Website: home-depot
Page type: delivery-shipping
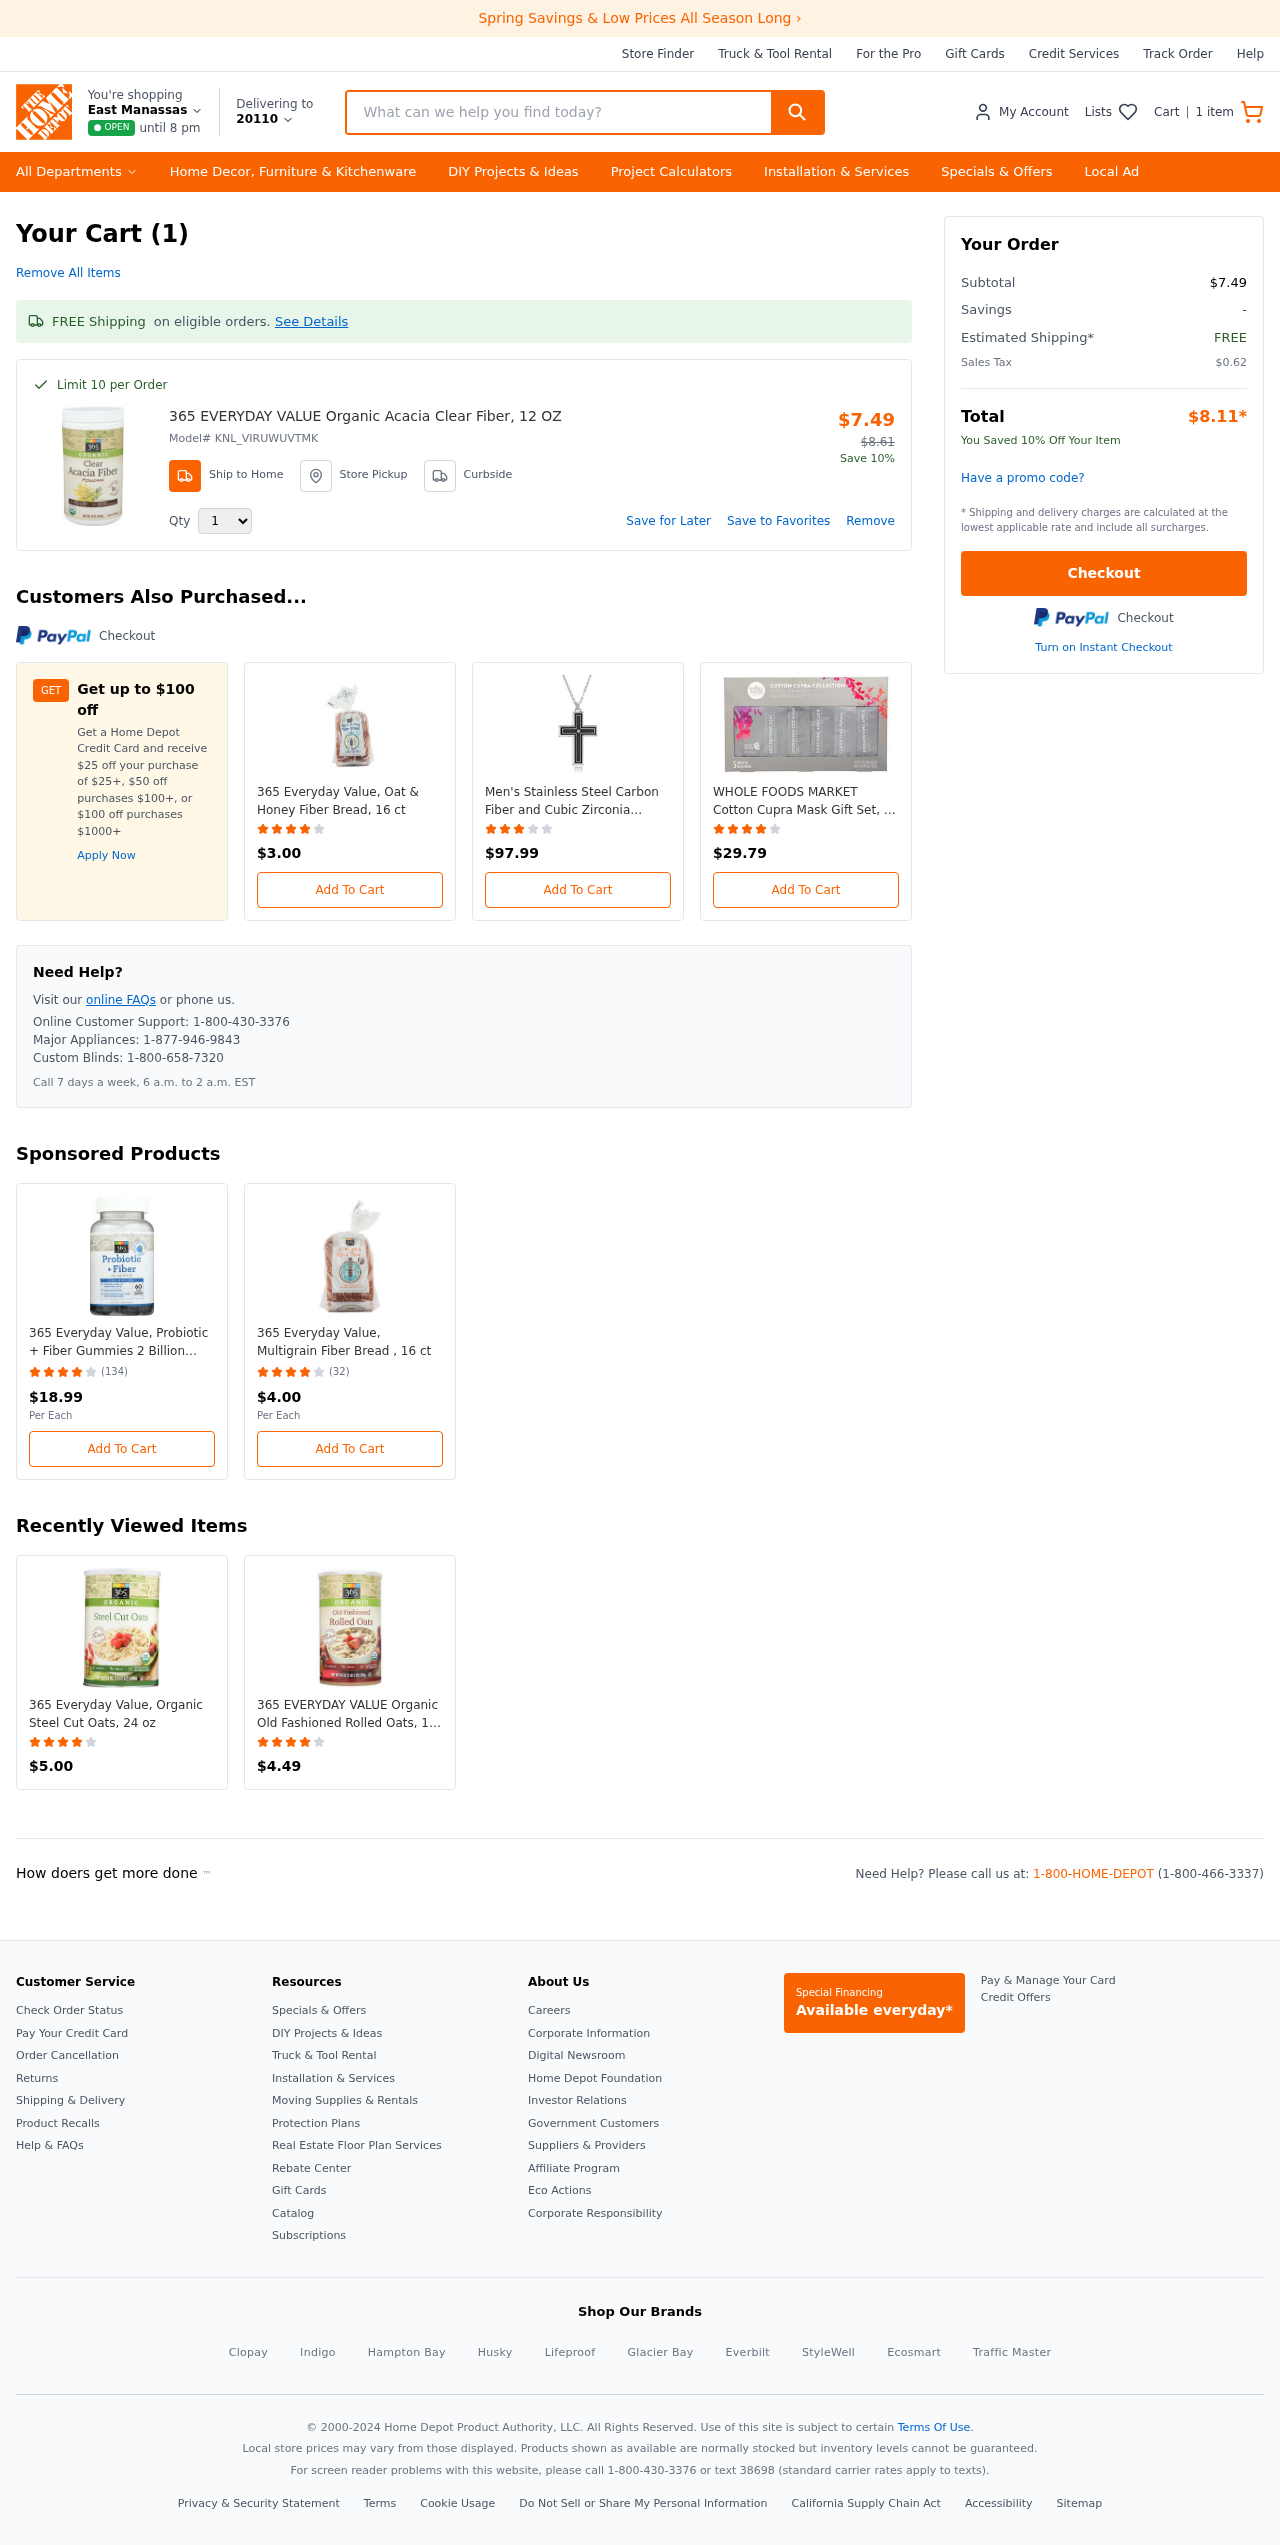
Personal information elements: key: PII_CITY_STATE
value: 20110
Product elements: key: PRODUCT1_NAME
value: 365 EVERYDAY VALUE Organic Acacia Clear Fiber, 12 OZ
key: PRODUCT1_PRICE
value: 7.49
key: PRODUCT1_QUANTITY
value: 1
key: PRODUCT2_NAME
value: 365 Everyday Value, Oat & Honey Fiber Bread, 16 ct
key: PRODUCT2_PRICE
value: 3
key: PRODUCT2_RATING
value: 4.2
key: PRODUCT3_NAME
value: Men's Stainless Steel Carbon Fiber and Cubic Zirconia Accent Cross Pendant Necklace, 22"
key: PRODUCT3_PRICE
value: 97.99
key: PRODUCT3_RATING
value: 3.9
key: PRODUCT4_NAME
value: WHOLE FOODS MARKET Cotton Cupra Mask Gift Set, 1 EA
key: PRODUCT4_PRICE
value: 29.79
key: PRODUCT4_RATING
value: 4.6
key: PRODUCT5_NAME
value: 365 Everyday Value, Probiotic + Fiber Gummies 2 Billion CFU, Natural Blue Raspberry Flavor, 60 ct
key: PRODUCT5_NUM_RATINGS
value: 134
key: PRODUCT5_PRICE
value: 18.99
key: PRODUCT5_RATING
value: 4.8
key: PRODUCT6_NAME
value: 365 Everyday Value, Multigrain Fiber Bread , 16 ct
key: PRODUCT6_NUM_RATINGS
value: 32
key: PRODUCT6_PRICE
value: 4
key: PRODUCT6_RATING
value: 4.1
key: PRODUCT7_NAME
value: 365 Everyday Value, Organic Steel Cut Oats, 24 oz
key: PRODUCT7_PRICE
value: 5
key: PRODUCT7_RATING
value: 4.2
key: PRODUCT8_NAME
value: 365 EVERYDAY VALUE Organic Old Fashioned Rolled Oats, 18 OZ
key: PRODUCT8_PRICE
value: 4.49
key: PRODUCT8_RATING
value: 4.2
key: PRODUCT1_MODEL_ID
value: KNL_VIRUWUVTMK
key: PRODUCT1_ORIGINAL_PRICE
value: $8.61
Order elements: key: ORDER_NUM_ITEMS
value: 1
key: ORDER_NUM_ITEMS
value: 1 item
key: ORDER_SUBTOTAL
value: $7.49
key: ORDER_TAX
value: $0.62
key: ORDER_TOTAL
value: $8.11
Search elements: key: HEADER_SEARCH
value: What can we help you find today?